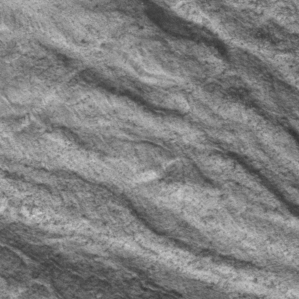
Label: frost